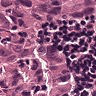
Metastatic tissue present: yes